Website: lowes
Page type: billing-address
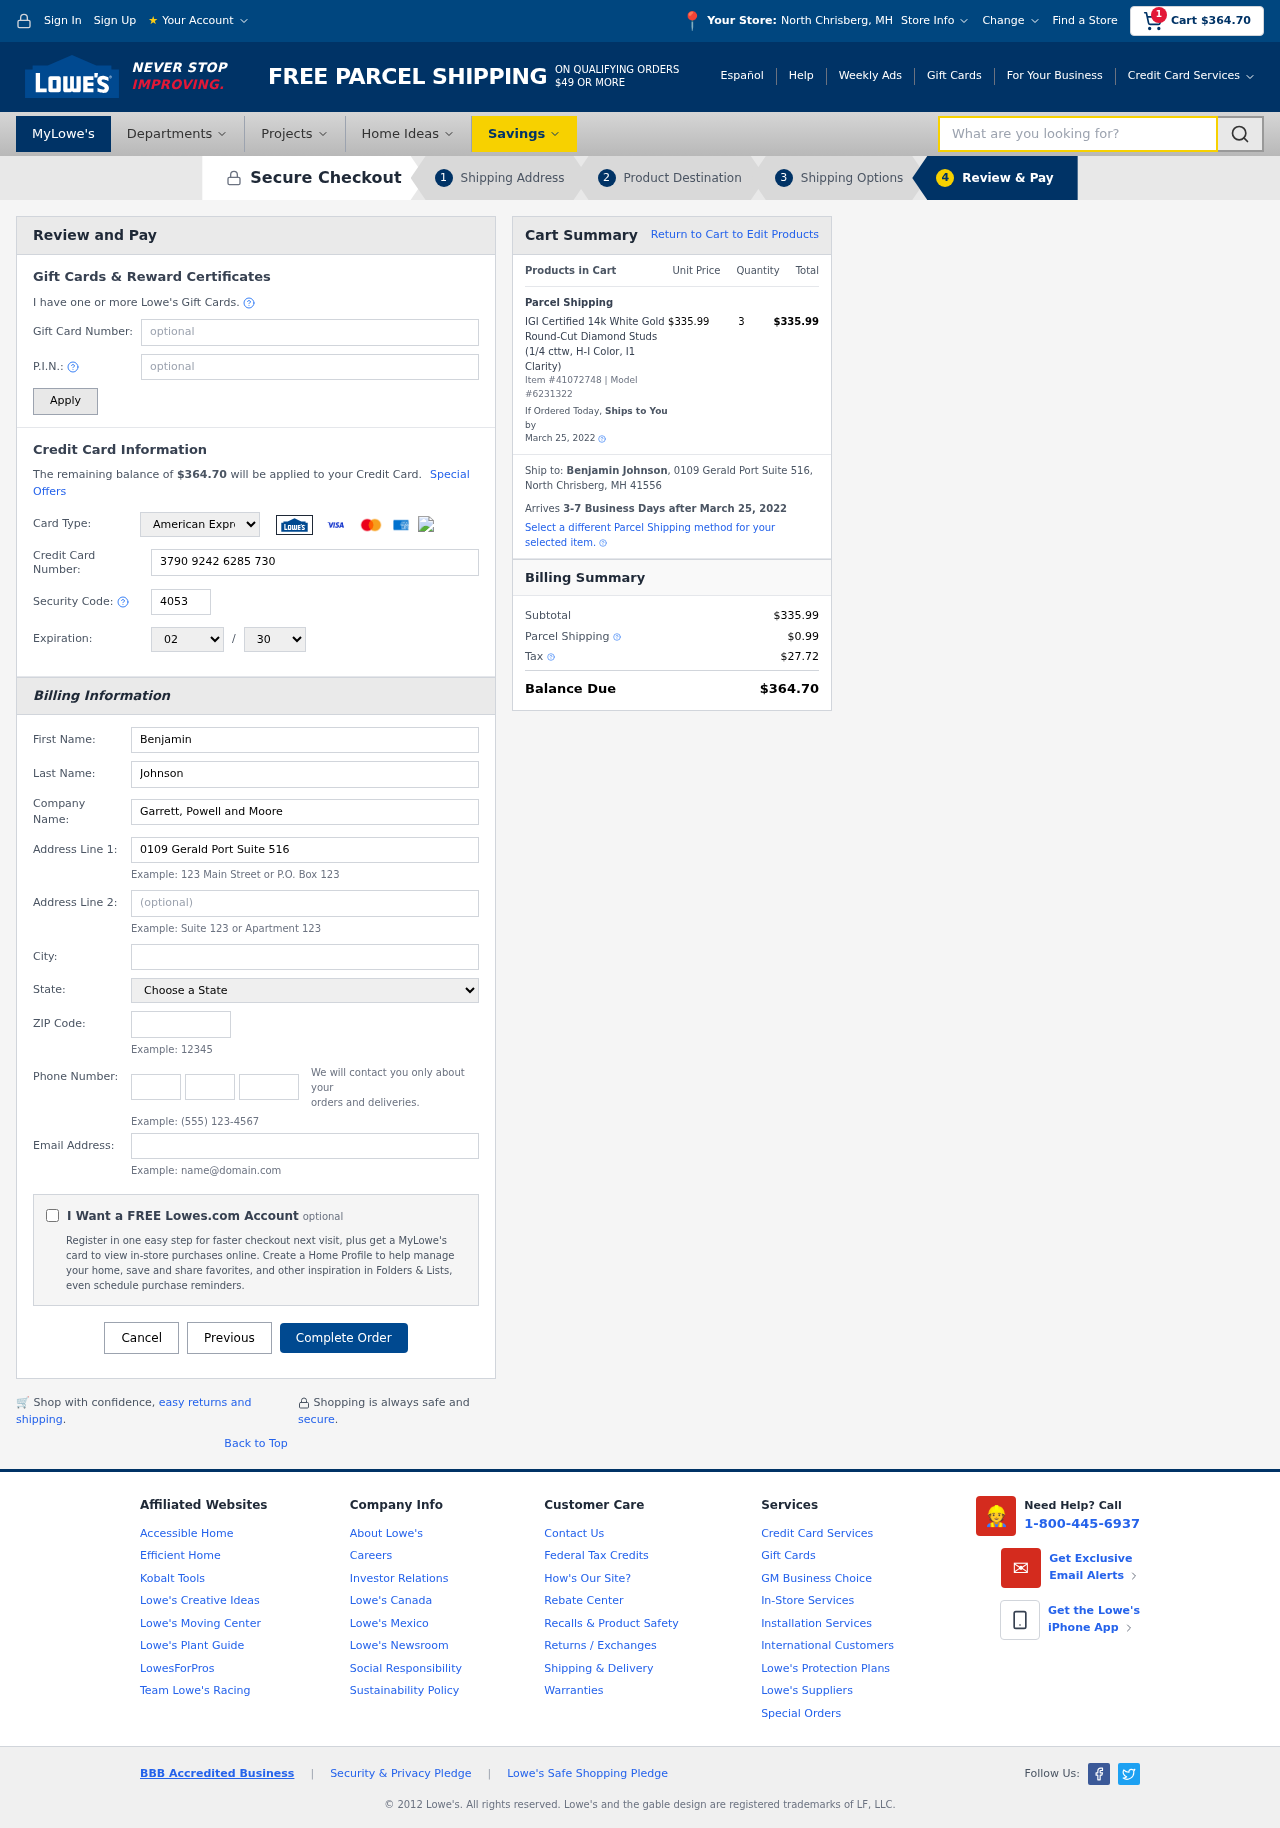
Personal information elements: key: PII_CARD_CVV
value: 4053
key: PII_CARD_EXPIRY_MONTH
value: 02
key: PII_CARD_EXPIRY_YEAR
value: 30
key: PII_CARD_NUMBER
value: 3790 9242 6285 730
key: PII_CARD_TYPE
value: American Express
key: PII_CITY
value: North Chrisberg
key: PII_CITY_STATE
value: North Chrisberg, MH
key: PII_COMPANY
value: Garrett, Powell and Moore
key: PII_EMAIL
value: benjamin.johnson@yahoo.com
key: PII_FIRSTNAME
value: Benjamin
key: PII_FULLNAME
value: Benjamin Johnson
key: PII_LASTNAME
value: Johnson
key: PII_PHONE_AREA
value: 809
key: PII_PHONE_PREFIX
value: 621
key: PII_PHONE_SUFFIX
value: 4757
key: PII_POSTCODE
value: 41556
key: PII_STATE
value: MH
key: PII_STREET
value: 0109 Gerald Port Suite 516
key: PII_CITY_STATE_ZIP
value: North Chrisberg, MH 41556
Product elements: key: PRODUCT1_NAME
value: IGI Certified 14k White Gold Round-Cut Diamond Studs (1/4 cttw, H-I Color, I1 Clarity)
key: PRODUCT1_PRICE
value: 335.99
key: PRODUCT1_QUANTITY
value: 3
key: PRODUCT_ITEM_NUMBER
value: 41072748
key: PRODUCT_MODEL_NUMBER
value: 6231322
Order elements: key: ORDER_SUBTOTAL
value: $364.70
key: ORDER_TOTAL
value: $364.70
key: ORDER_SHIPPING_DATE
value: March 25, 2022
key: ORDER_SUBTOTAL
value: $335.99
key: ORDER_DELIVERY_DATE
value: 3-7 Business Days after March 25, 2022
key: ORDER_SHIPPING_DATE2
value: March 25, 2022
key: ORDER_SUBTOTAL2
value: $335.99
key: ORDER_SHIPPING_COST
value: $0.99
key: ORDER_TAX
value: $27.72
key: ORDER_TOTAL2
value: $364.70
Search elements: key: HEADER_SEARCH
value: What are you looking for?